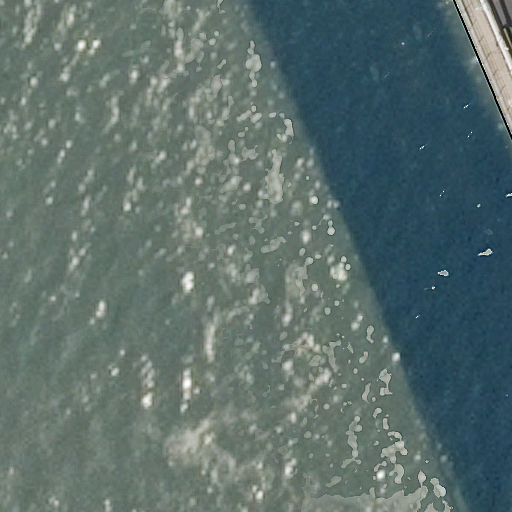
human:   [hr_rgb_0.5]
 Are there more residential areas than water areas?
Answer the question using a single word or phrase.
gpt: no

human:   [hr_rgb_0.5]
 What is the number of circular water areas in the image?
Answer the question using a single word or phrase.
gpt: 0

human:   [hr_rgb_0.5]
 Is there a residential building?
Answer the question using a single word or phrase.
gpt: no

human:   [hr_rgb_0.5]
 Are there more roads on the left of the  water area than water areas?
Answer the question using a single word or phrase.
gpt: no

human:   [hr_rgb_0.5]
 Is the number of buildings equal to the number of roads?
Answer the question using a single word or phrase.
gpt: no

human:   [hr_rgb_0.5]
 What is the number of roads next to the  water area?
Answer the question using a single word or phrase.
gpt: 2

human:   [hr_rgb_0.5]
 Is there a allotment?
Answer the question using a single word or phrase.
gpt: no

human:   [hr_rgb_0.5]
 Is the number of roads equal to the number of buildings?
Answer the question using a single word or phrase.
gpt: no

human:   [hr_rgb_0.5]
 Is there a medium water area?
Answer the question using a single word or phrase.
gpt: no

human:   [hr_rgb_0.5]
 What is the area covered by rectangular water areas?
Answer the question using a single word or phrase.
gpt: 10605m2

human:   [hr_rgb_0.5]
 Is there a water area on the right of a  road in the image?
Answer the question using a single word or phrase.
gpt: no

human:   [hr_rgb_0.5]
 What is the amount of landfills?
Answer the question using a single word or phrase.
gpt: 0

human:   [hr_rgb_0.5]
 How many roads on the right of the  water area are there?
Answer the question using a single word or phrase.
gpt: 2

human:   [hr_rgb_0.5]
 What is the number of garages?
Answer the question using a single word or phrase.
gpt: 0

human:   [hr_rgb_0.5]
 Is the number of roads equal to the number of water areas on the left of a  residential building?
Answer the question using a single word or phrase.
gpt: no

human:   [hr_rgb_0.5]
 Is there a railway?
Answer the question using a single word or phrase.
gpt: no

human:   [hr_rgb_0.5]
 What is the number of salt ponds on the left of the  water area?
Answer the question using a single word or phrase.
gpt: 0

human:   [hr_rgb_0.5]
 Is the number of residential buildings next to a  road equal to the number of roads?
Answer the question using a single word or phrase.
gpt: no

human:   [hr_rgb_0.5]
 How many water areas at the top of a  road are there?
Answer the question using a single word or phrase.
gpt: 0

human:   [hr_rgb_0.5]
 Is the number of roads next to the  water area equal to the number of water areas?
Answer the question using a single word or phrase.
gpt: no

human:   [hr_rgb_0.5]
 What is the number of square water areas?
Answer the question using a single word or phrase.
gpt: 0

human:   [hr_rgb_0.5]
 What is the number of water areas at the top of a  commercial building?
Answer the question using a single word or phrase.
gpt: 0

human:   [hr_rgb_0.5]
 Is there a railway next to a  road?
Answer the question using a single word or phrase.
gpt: no

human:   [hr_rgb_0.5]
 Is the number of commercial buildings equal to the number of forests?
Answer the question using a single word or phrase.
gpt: yes

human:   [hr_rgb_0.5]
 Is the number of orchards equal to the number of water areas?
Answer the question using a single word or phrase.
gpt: no

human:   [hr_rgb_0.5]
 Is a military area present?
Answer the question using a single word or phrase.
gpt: no

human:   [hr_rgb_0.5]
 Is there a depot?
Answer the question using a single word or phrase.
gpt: no

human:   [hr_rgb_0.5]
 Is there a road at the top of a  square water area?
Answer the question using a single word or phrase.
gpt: no

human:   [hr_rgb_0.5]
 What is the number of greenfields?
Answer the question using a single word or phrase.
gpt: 0

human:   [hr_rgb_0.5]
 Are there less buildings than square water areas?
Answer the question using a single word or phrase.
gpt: no

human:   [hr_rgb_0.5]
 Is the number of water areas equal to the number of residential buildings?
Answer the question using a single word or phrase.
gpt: no

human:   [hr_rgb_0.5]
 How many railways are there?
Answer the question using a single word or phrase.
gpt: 0

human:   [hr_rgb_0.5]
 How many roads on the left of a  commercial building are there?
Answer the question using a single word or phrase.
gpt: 0

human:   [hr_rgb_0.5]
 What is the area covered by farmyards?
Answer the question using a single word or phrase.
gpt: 0m2

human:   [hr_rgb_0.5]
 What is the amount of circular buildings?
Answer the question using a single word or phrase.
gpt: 0

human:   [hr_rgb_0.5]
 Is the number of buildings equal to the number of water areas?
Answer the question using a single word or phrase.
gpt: no